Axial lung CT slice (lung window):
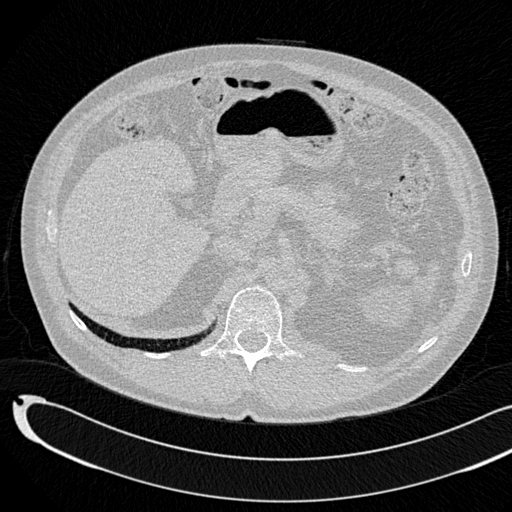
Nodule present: no